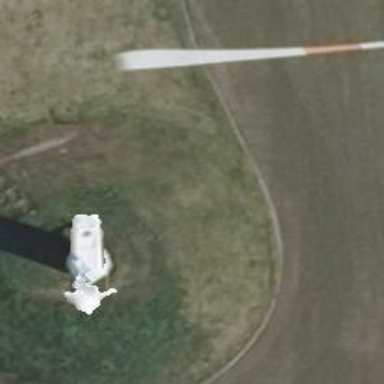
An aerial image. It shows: Wind generator powered by Vestas horizontal axis wind turbine.